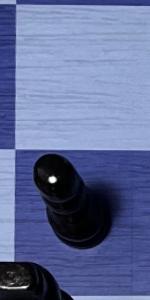
Label: Pawn_Black